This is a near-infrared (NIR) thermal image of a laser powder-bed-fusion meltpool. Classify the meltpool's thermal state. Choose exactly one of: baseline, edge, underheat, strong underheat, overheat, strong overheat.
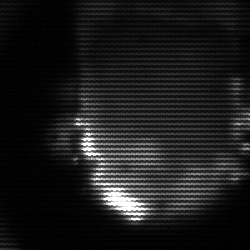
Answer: baseline